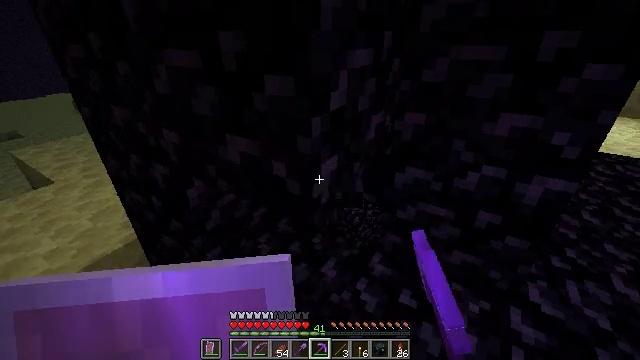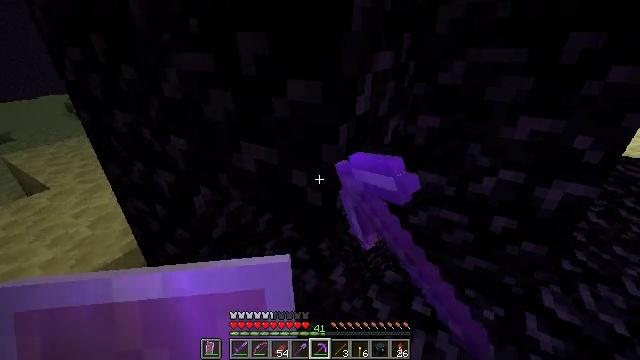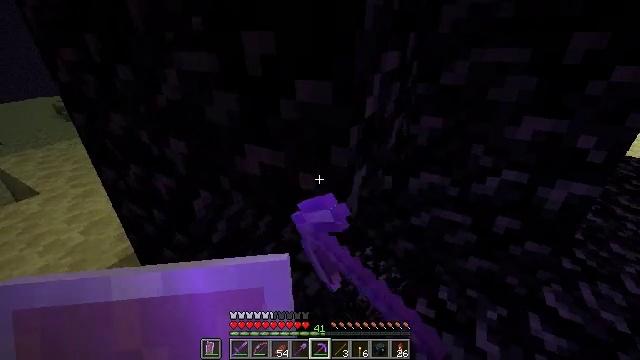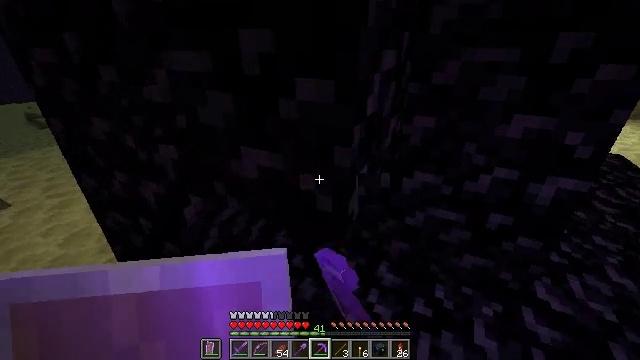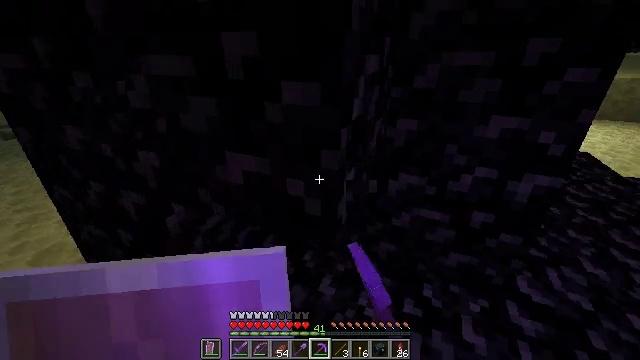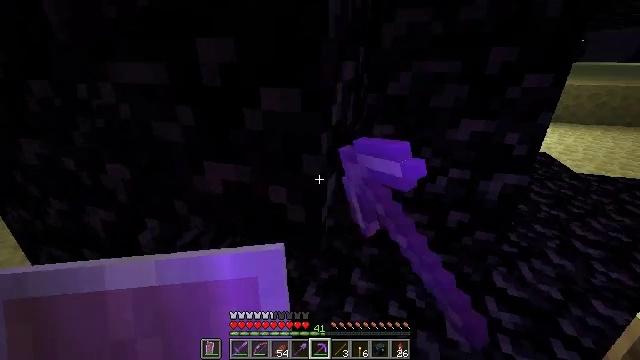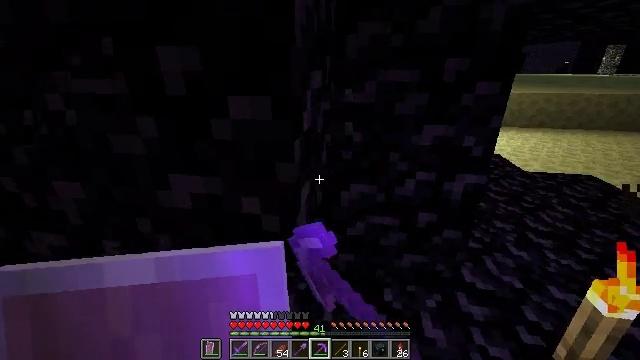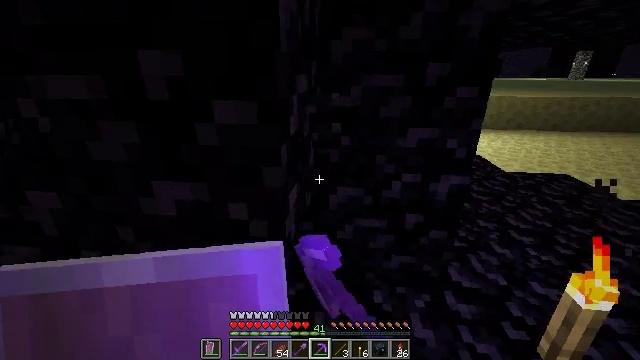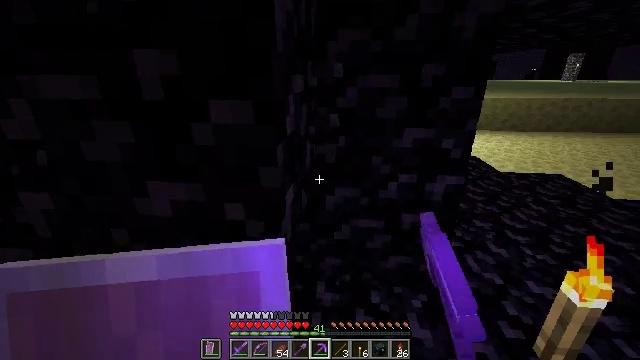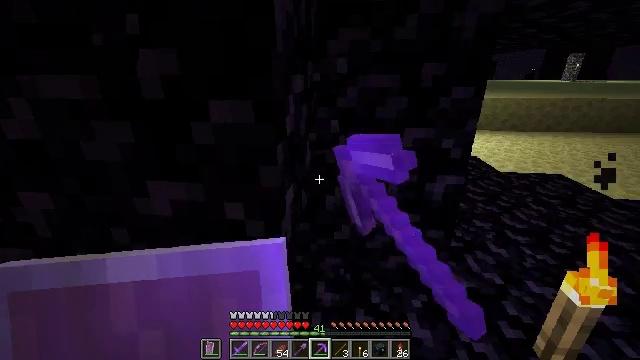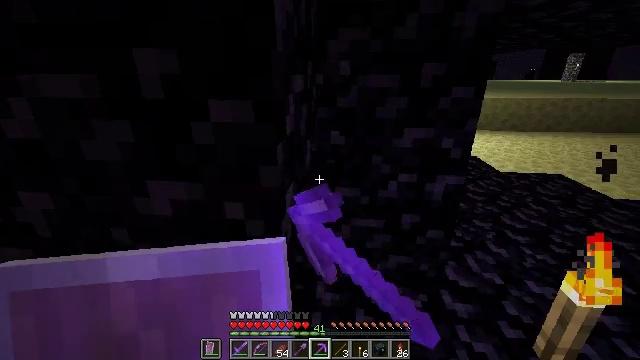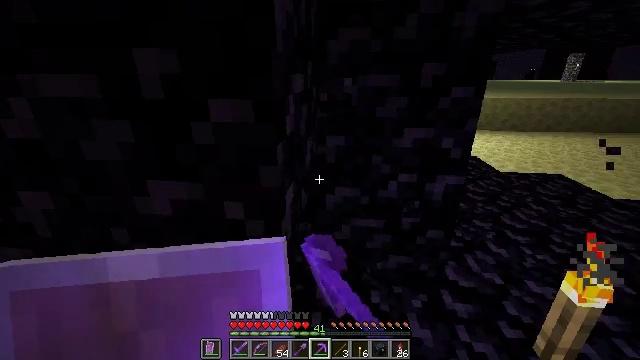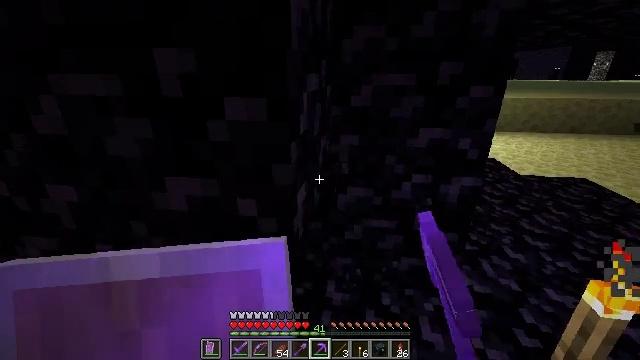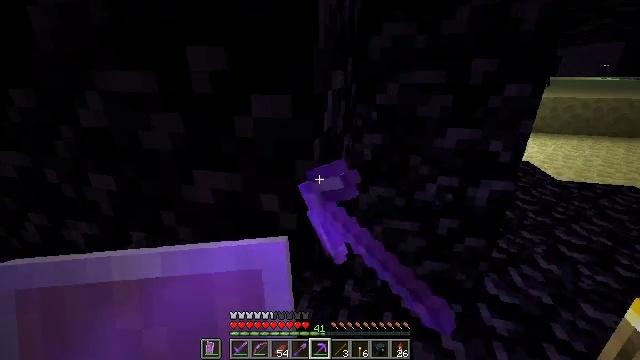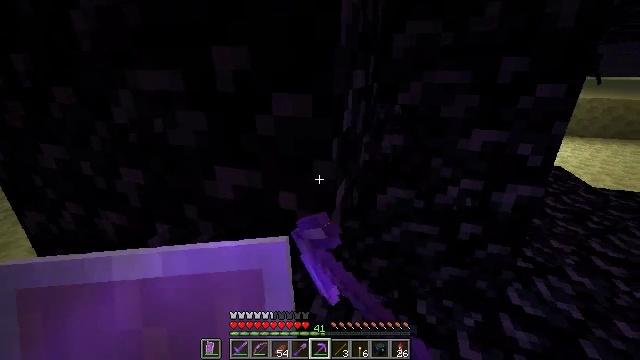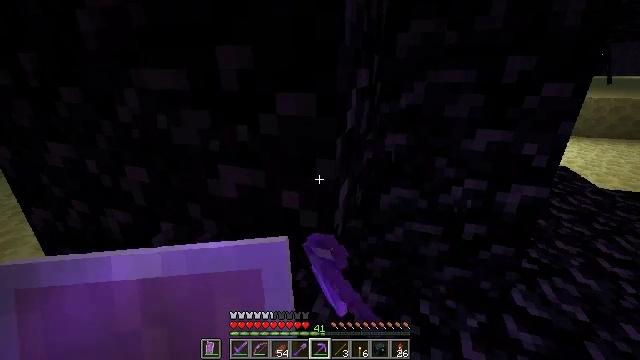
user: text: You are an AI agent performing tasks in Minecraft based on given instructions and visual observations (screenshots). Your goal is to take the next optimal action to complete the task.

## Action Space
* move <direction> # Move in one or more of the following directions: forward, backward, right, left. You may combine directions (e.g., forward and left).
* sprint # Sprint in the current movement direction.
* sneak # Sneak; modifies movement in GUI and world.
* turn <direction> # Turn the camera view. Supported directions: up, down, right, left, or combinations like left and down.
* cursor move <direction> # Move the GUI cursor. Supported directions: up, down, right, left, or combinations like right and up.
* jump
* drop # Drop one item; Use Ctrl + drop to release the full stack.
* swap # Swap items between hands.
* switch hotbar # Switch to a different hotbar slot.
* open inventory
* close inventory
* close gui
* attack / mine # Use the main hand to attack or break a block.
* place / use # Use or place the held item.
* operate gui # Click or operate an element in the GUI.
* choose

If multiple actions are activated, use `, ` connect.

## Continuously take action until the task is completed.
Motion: motion action
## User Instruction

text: Gather obsidian from a lava source.
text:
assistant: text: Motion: turn right, attack / mine
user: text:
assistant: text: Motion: turn right, attack / mine
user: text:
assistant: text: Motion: turn right, attack / mine
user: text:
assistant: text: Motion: turn right and up, attack / mine
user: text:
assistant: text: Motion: turn right and up, attack / mine
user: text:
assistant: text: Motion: turn right and up, attack / mine
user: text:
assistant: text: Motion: turn right, attack / mine
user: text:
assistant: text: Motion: attack / mine
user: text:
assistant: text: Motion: attack / mine
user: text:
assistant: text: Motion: attack / mine
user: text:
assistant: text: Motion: attack / mine
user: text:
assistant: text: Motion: turn left, attack / mine
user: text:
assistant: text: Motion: turn left, attack / mine
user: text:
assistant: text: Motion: turn left, attack / mine
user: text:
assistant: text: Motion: attack / mine
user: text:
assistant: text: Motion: attack / mine
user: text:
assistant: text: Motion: attack / mine
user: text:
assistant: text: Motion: attack / mine
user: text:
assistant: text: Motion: attack / mine
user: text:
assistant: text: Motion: attack / mine
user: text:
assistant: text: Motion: attack / mine
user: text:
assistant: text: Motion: attack / mine
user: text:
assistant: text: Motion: attack / mine
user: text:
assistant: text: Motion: attack / mine
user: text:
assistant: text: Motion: attack / mine
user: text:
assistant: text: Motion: attack / mine
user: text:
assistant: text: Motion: attack / mine
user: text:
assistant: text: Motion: attack / mine
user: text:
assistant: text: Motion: attack / mine
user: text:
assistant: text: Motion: attack / mine